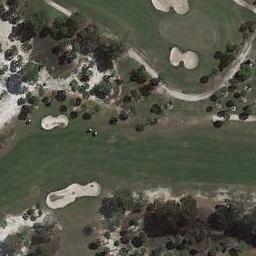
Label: golf_course